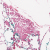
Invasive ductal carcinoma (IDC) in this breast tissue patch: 0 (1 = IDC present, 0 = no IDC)